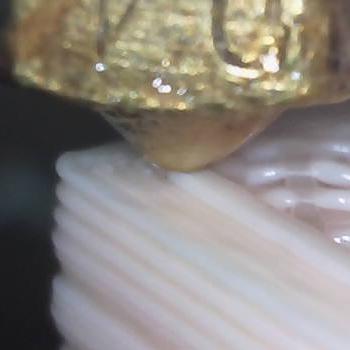
Flow rate: 126%